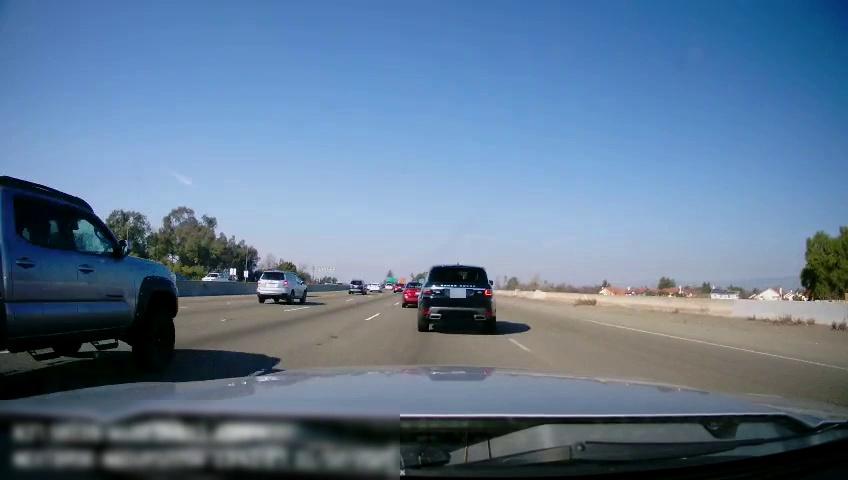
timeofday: Day
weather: Sunny
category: Drivable Space
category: Vehicles | SUV
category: Vehicles | SUV
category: Vehicles | Car
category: Vehicles | Car
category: Vehicles | SUV
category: Vehicles | SUV
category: Vehicles | SUV
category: Vehicles | SUV
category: Lanes | Current Lane
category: Lanes | Alternate Lane
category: Lanes | Alternate Lane
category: Lanes | Alternate Lane
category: Lanes | Alternate Lane
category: Traffic | Signs